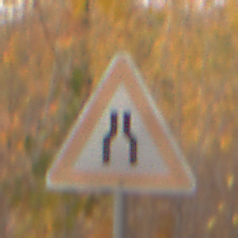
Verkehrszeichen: VerengteFahrbahn
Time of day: SunriseSunset
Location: Roofed (Suburban)
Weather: Clear
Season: NotSpecified
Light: Natural